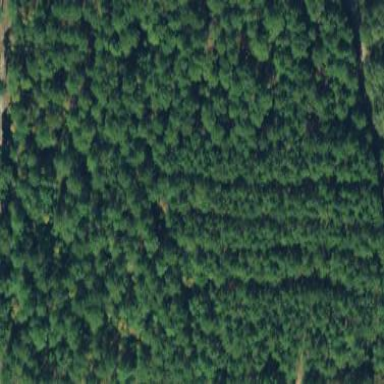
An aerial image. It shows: Evergreen needle-leaved forest.